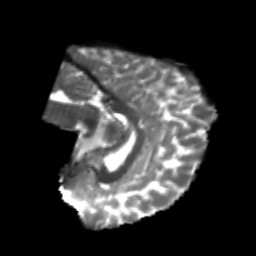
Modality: T2w
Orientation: sagittal
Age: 20
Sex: male
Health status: healthy
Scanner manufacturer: philips
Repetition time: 7.391 s
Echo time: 0.08599 s